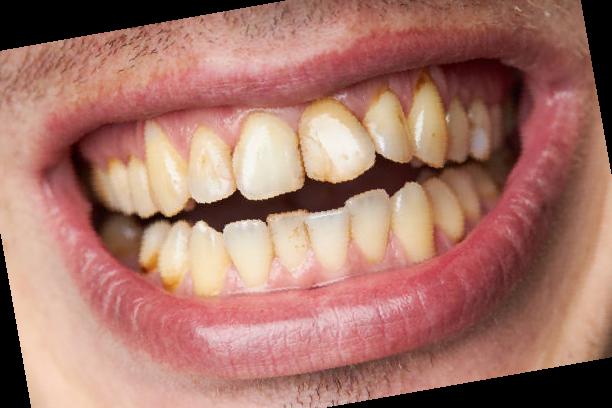
Condition: Calculus